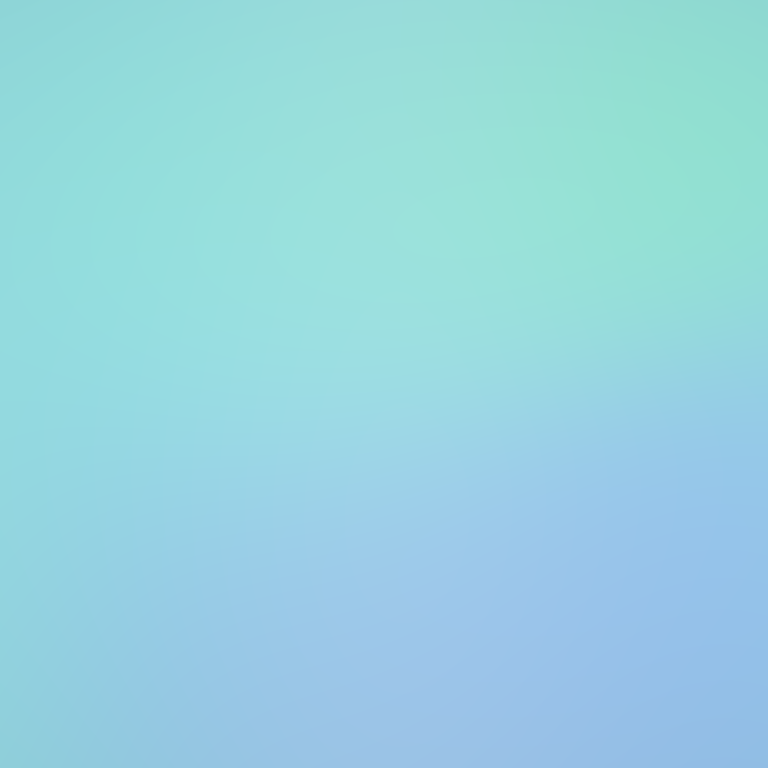
Abstract light effect, smooth gradient from soft teal to light blue, calm atmosphere, diffuse light, no room, no furniture, no objects.